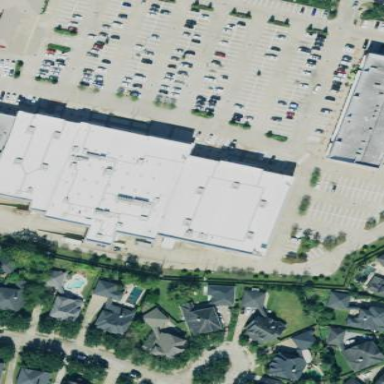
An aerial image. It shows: Parking area with surface.